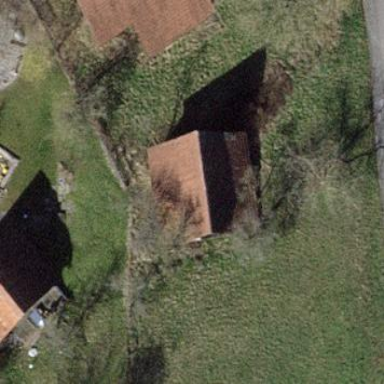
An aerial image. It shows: Shed building.